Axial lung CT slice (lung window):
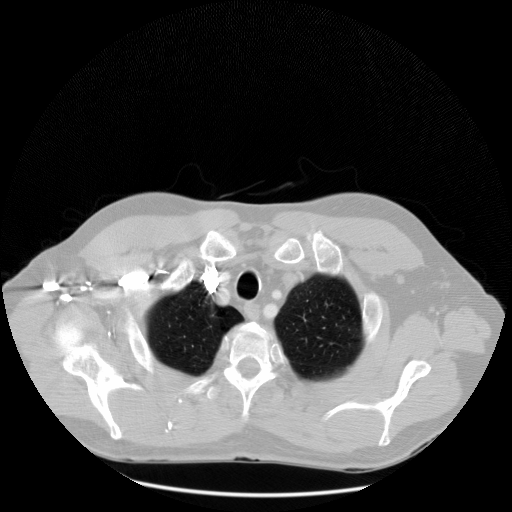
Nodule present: no